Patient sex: M
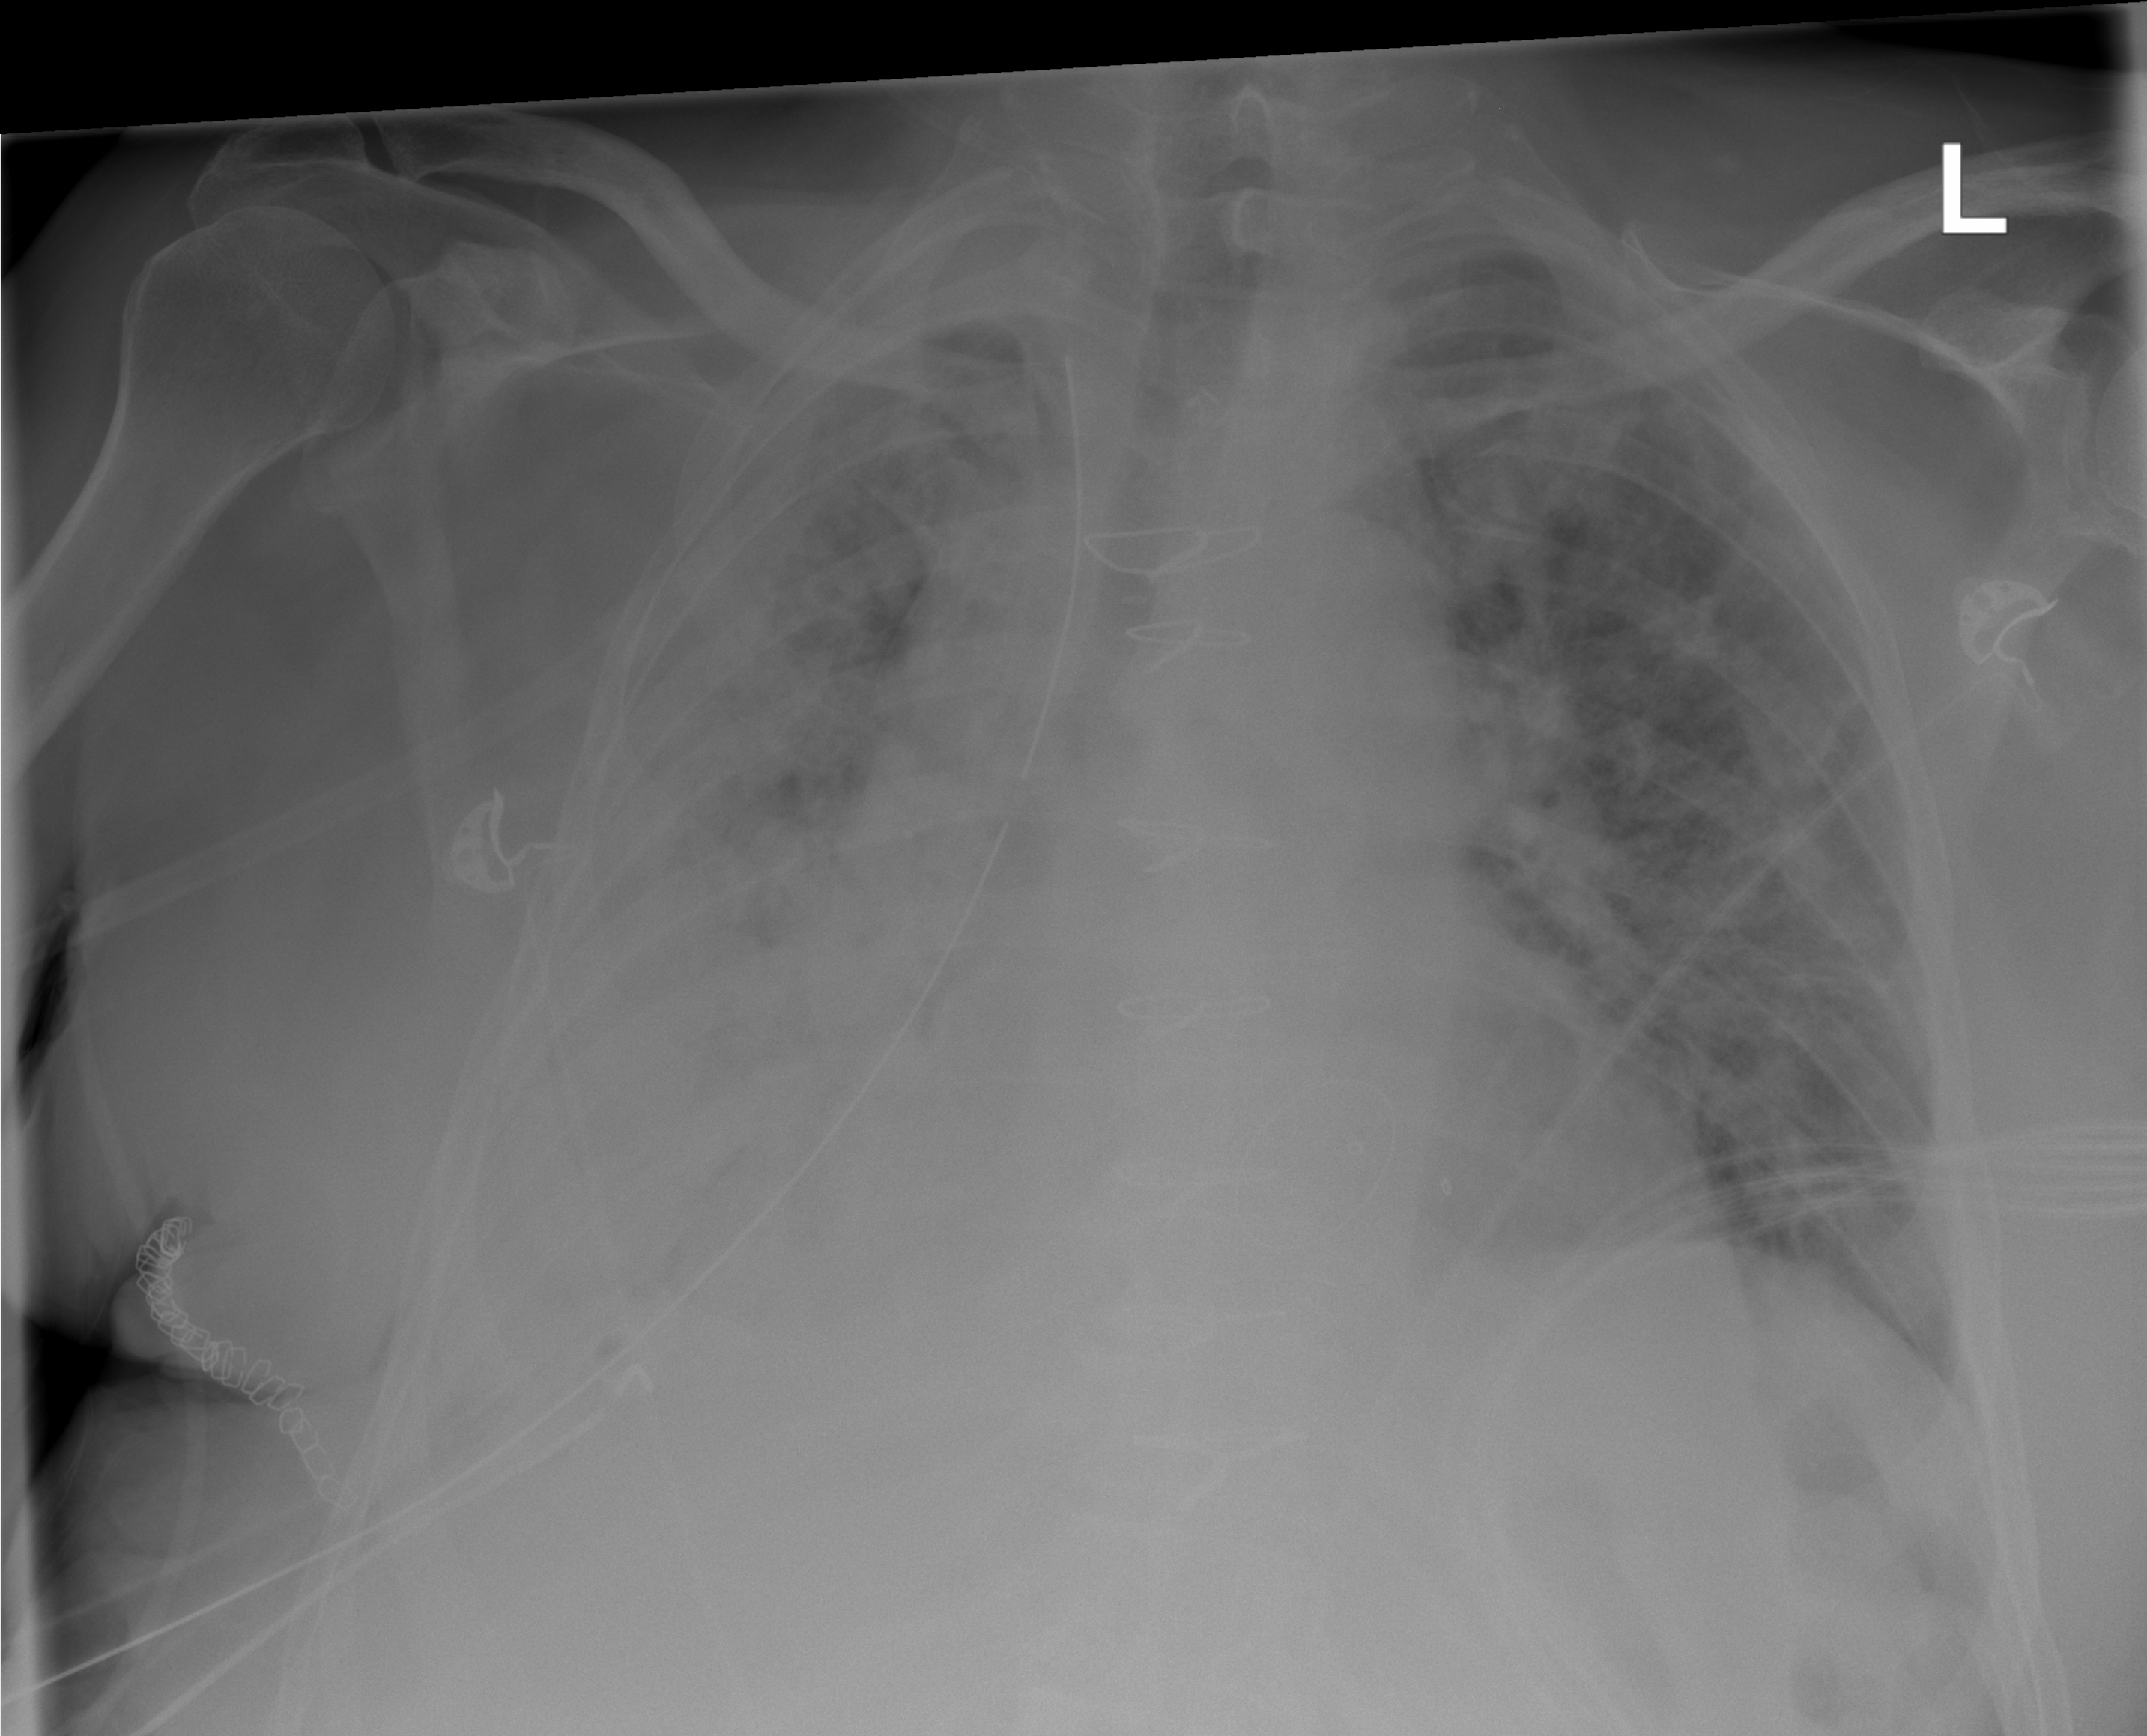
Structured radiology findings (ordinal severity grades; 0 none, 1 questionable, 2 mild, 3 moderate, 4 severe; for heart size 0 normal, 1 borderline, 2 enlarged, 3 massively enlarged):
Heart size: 2
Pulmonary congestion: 3
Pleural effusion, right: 3
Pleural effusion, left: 0
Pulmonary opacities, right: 4
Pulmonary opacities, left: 3
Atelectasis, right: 4
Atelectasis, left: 3